Question: So In my main storyboard one of my view controllers view is smaller than it should be, making that part of the UIView untouchable to the users... I don't know if its a tool bar or some weird inherited view from the previous view controller as it does have a relationship to the previous view controller
tried removing tool bar, I even put my tableview over top of the view making it bigger, but it is unusable on the iPhone after the build

I just need it removed, its a grey bar
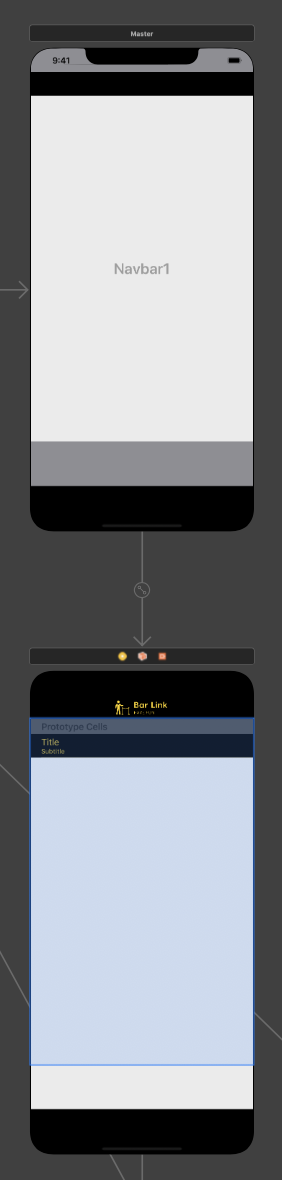
Answer: I am going to assume that gray is being passed over to your present view controller, I would remove the segue to check if the view updates its constraints, if so remove the previous view controller and embed it to the previous to remove the bar